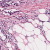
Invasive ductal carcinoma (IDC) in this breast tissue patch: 1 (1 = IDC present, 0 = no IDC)